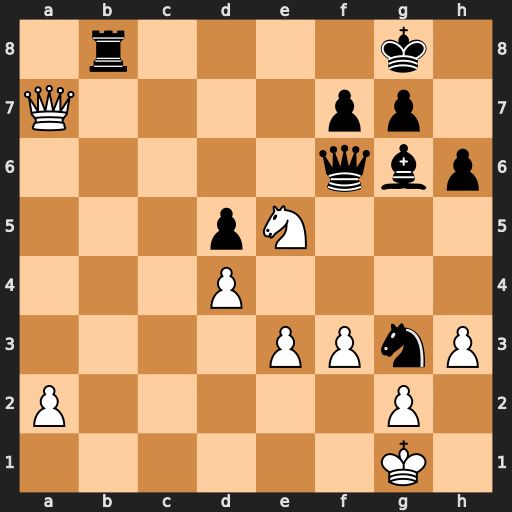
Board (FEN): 1r4k1/Q4pp1/5qbp/3pN3/3P4/4PPnP/P5P1/6K1
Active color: w
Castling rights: -
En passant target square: -
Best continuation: Qxb8+ Kh7 Nd7 Qc6 Nf8+